Question: Is there a way which allows me to disable the date reset button "x" which sets the date to dd/mm/yyyy (see attached)?

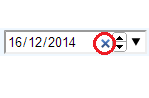
Answer: Try this pseudo-elements, from <URL>:
'''
::-webkit-datetime-edit
::-webkit-datetime-edit-fields-wrapper
::-webkit-datetime-edit-text
::-webkit-datetime-edit-month-field
::-webkit-datetime-edit-day-field
::-webkit-datetime-edit-year-field
::-webkit-inner-spin-button
::-webkit-calendar-picker-indicator
'''